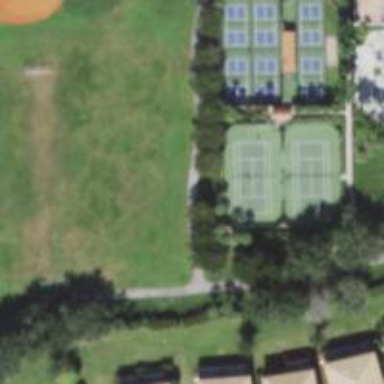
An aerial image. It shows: Multi-sport pitch for leisure activities.